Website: walmart
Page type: address-validator
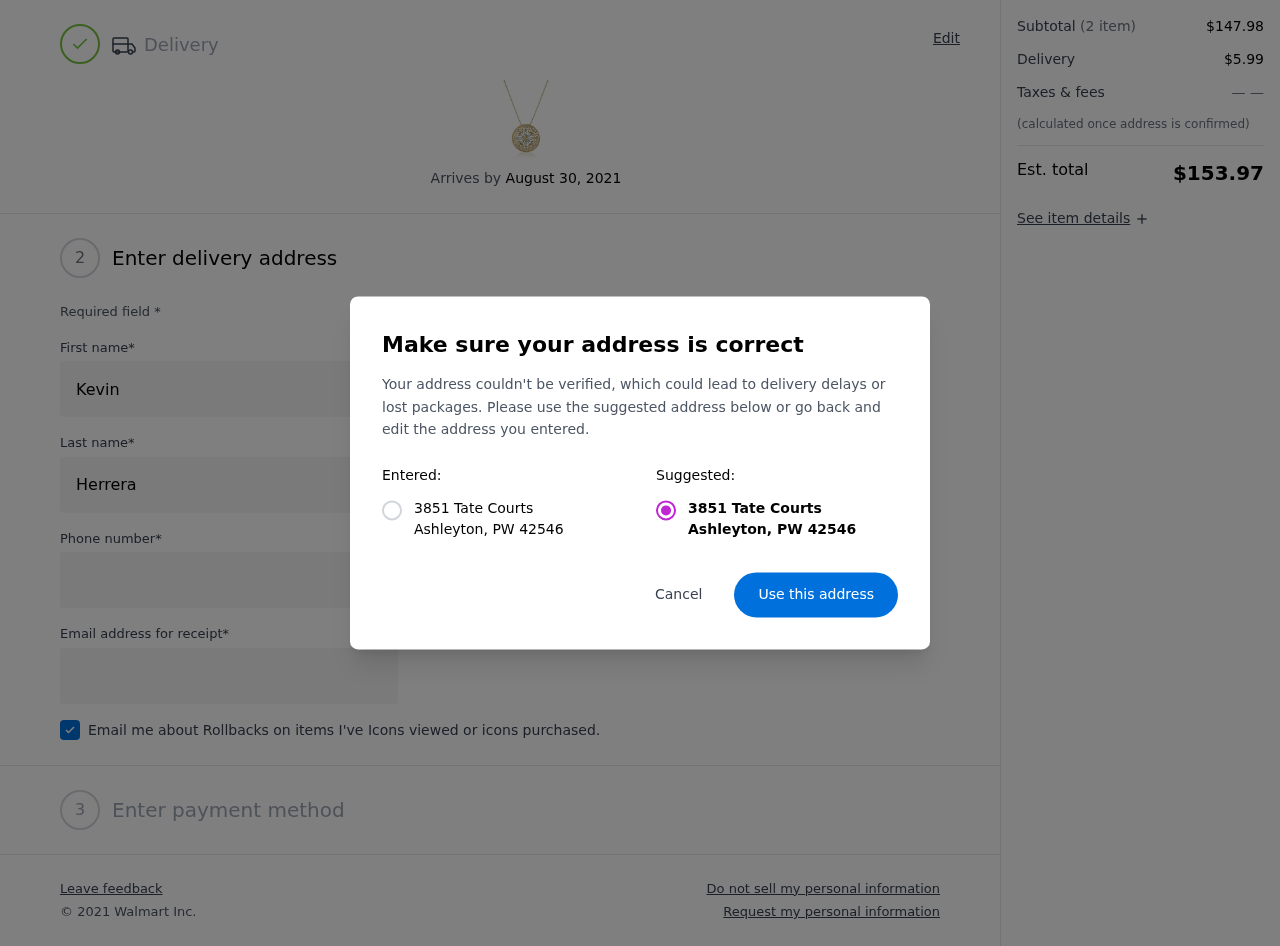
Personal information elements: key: PII_CITY
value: Ashleyton
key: PII_POSTCODE
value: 42546
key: PII_STATE_ABBR
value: PW
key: PII_STREET
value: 3851 Tate Courts
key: PII_FIRSTNAME
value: Kevin
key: PII_LASTNAME
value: Herrera
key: PII_STREET2
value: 21681 Cindy Square Suite 691
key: PII_PHONE
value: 3289315065
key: PII_EMAIL
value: kherrera@gmail.com
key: PII_STATE
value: PW
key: PII_POSTCODE_FULL
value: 42546
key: PII_POSTCODE_NUMERIC
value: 42546
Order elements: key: ORDER_DELIVERY_DATE
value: August 30, 2021
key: ORDER_SUBTOTAL
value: $147.98
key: ORDER_SHIPPING_COST
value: $5.99
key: ORDER_TOTAL
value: $153.97